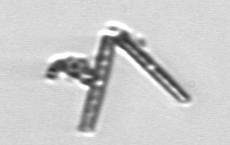
Label: Thalassionema